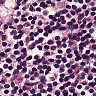
Metastatic tissue present: no